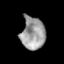
Tissue: prostate
Cell type: T cells
Senescence score: 0.2083
Nuclear area (px): 766
Mean DAPI intensity: 155.91